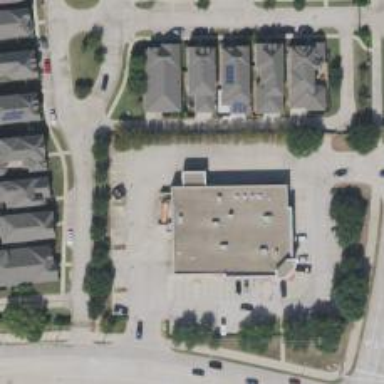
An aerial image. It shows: Pharmacy providing healthcare services.